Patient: sex F, age 67
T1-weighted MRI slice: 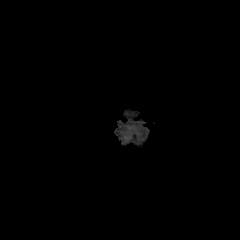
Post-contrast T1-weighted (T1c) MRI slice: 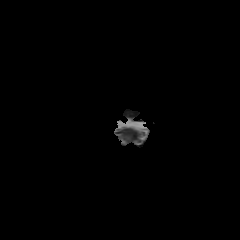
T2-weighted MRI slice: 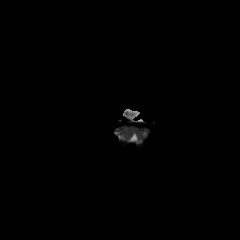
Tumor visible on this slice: no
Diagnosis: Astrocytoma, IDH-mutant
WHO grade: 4